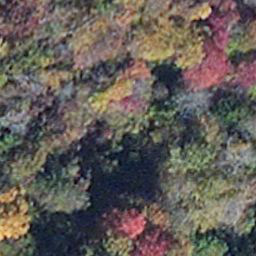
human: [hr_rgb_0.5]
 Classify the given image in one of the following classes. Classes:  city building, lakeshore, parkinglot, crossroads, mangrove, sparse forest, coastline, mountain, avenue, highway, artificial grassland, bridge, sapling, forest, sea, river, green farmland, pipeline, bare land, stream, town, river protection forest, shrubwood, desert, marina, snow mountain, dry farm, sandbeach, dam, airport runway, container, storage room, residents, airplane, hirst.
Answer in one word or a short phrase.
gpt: mangrove